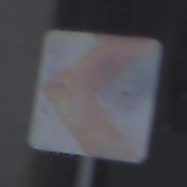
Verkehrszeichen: RichtungstafelnInKurvenKleinRechts
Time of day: MorningAfternoon
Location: Outdoor (Suburban)
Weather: Overcast
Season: NotSpecified
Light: Natural